Question: My GEF graphical viewer has a MyTemplateTransferDropTargetListener.
MyTemplateTransferDropTargetListener overrides drop() method:
'''
@Override
public void drop(DropTargetEvent event) {
Point eventDropLocationPoint = this.getDropLocation();
}
'''
getDropLocation() runs fine when the screen of the editor is smaller, or equal to the size of the eclipse editor page. But when the screen of GEF editor is larger and I scroll down, or right, getDropLocation() will not get the specific location relative to the my GEF viewer.
Do you know a way to solve this problem?

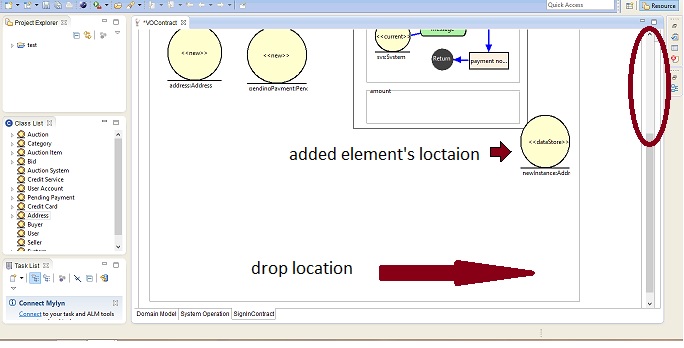
Answer: Your Canvas control should occupy all space provided to it by the editor composite. When the editor window is resized the canvas size should become equal to the size of the window (editor composite) and then the size of the root figure should become equal to the size of the canvas.
From the screenshot it looks like either the Canvas control doesn't have the size of the window/editor composite or the root figure doesn't have the right size. The grey rectangular border is limiting the root figure probably or the canvas.
I'd debug Draw2D LightweightSystem#controlResized() (line 118) see if it's getting called when you resize the editor window, check that the canvas size and root figure size are correct and equal to the window size.
(Also note that drop target listeners are on the canvas control only.)